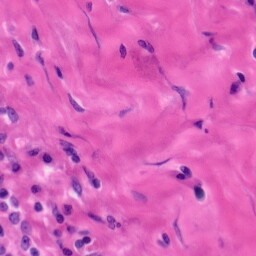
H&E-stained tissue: Tonsil